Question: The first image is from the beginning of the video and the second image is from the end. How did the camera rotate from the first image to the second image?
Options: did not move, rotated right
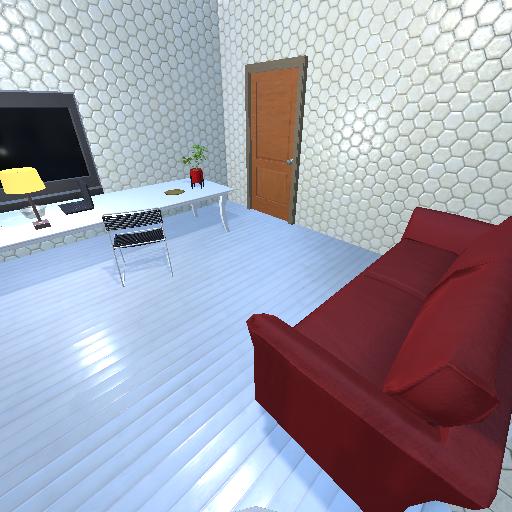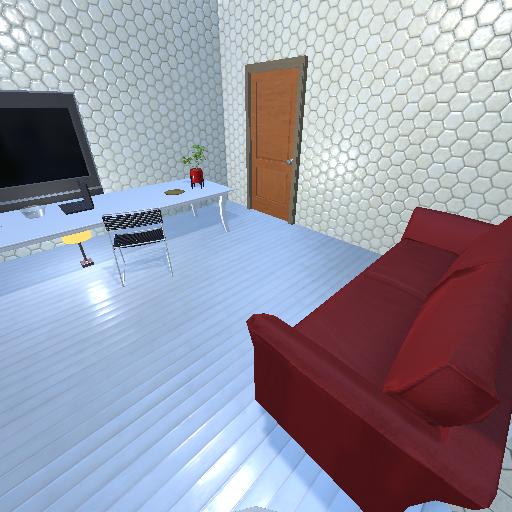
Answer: did not move